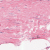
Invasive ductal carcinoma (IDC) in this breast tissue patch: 0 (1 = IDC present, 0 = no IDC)